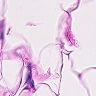
Metastatic tissue present: no